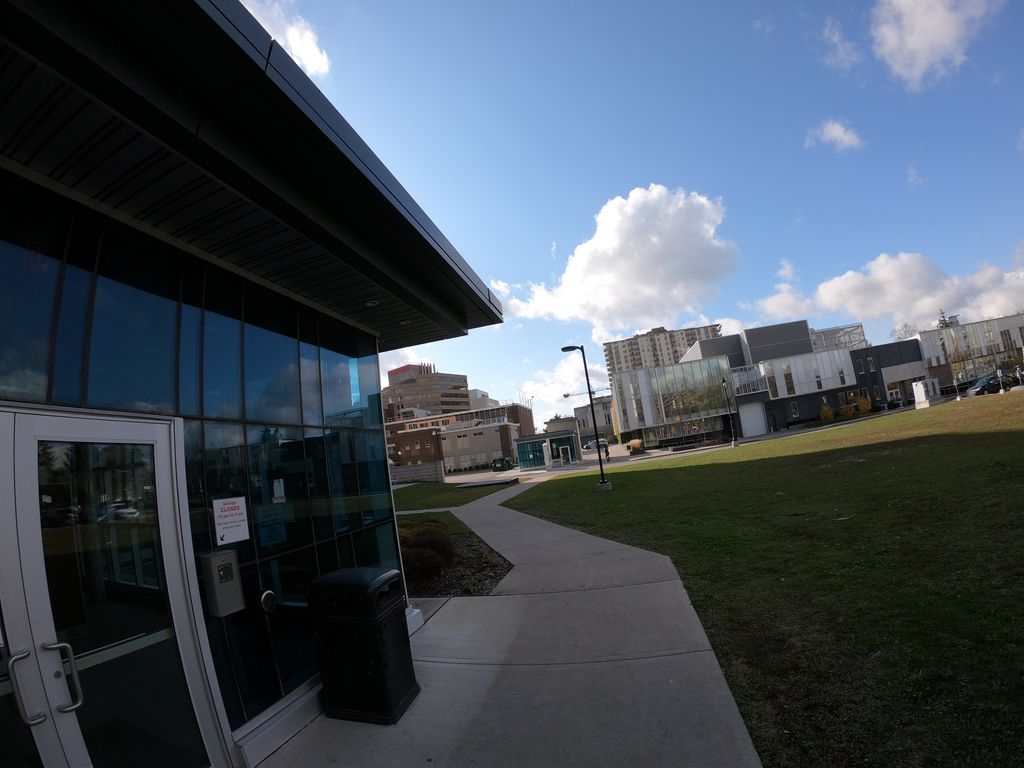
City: kitchener-waterloo